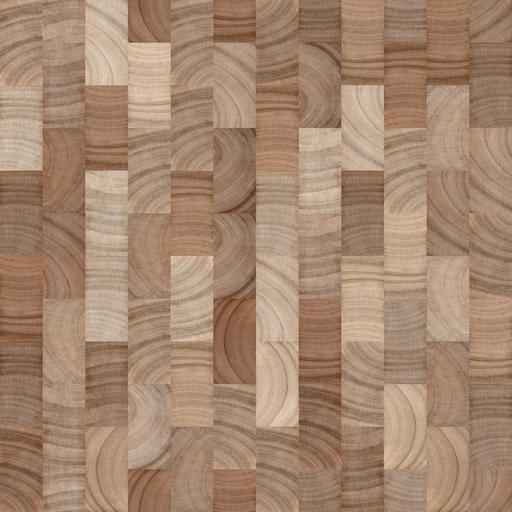
Tags: polished smooth wood wooden